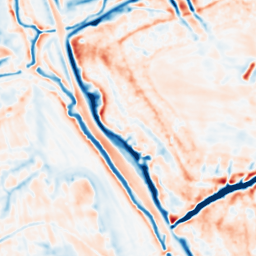
Category: multiscale
Decomposition family: dog
Decomposition parameters: sigma_low: 1
sigma_high: 5
Upsampling method: bilinear
Upsampling parameters: scale: 4
Upsampling scale: 4